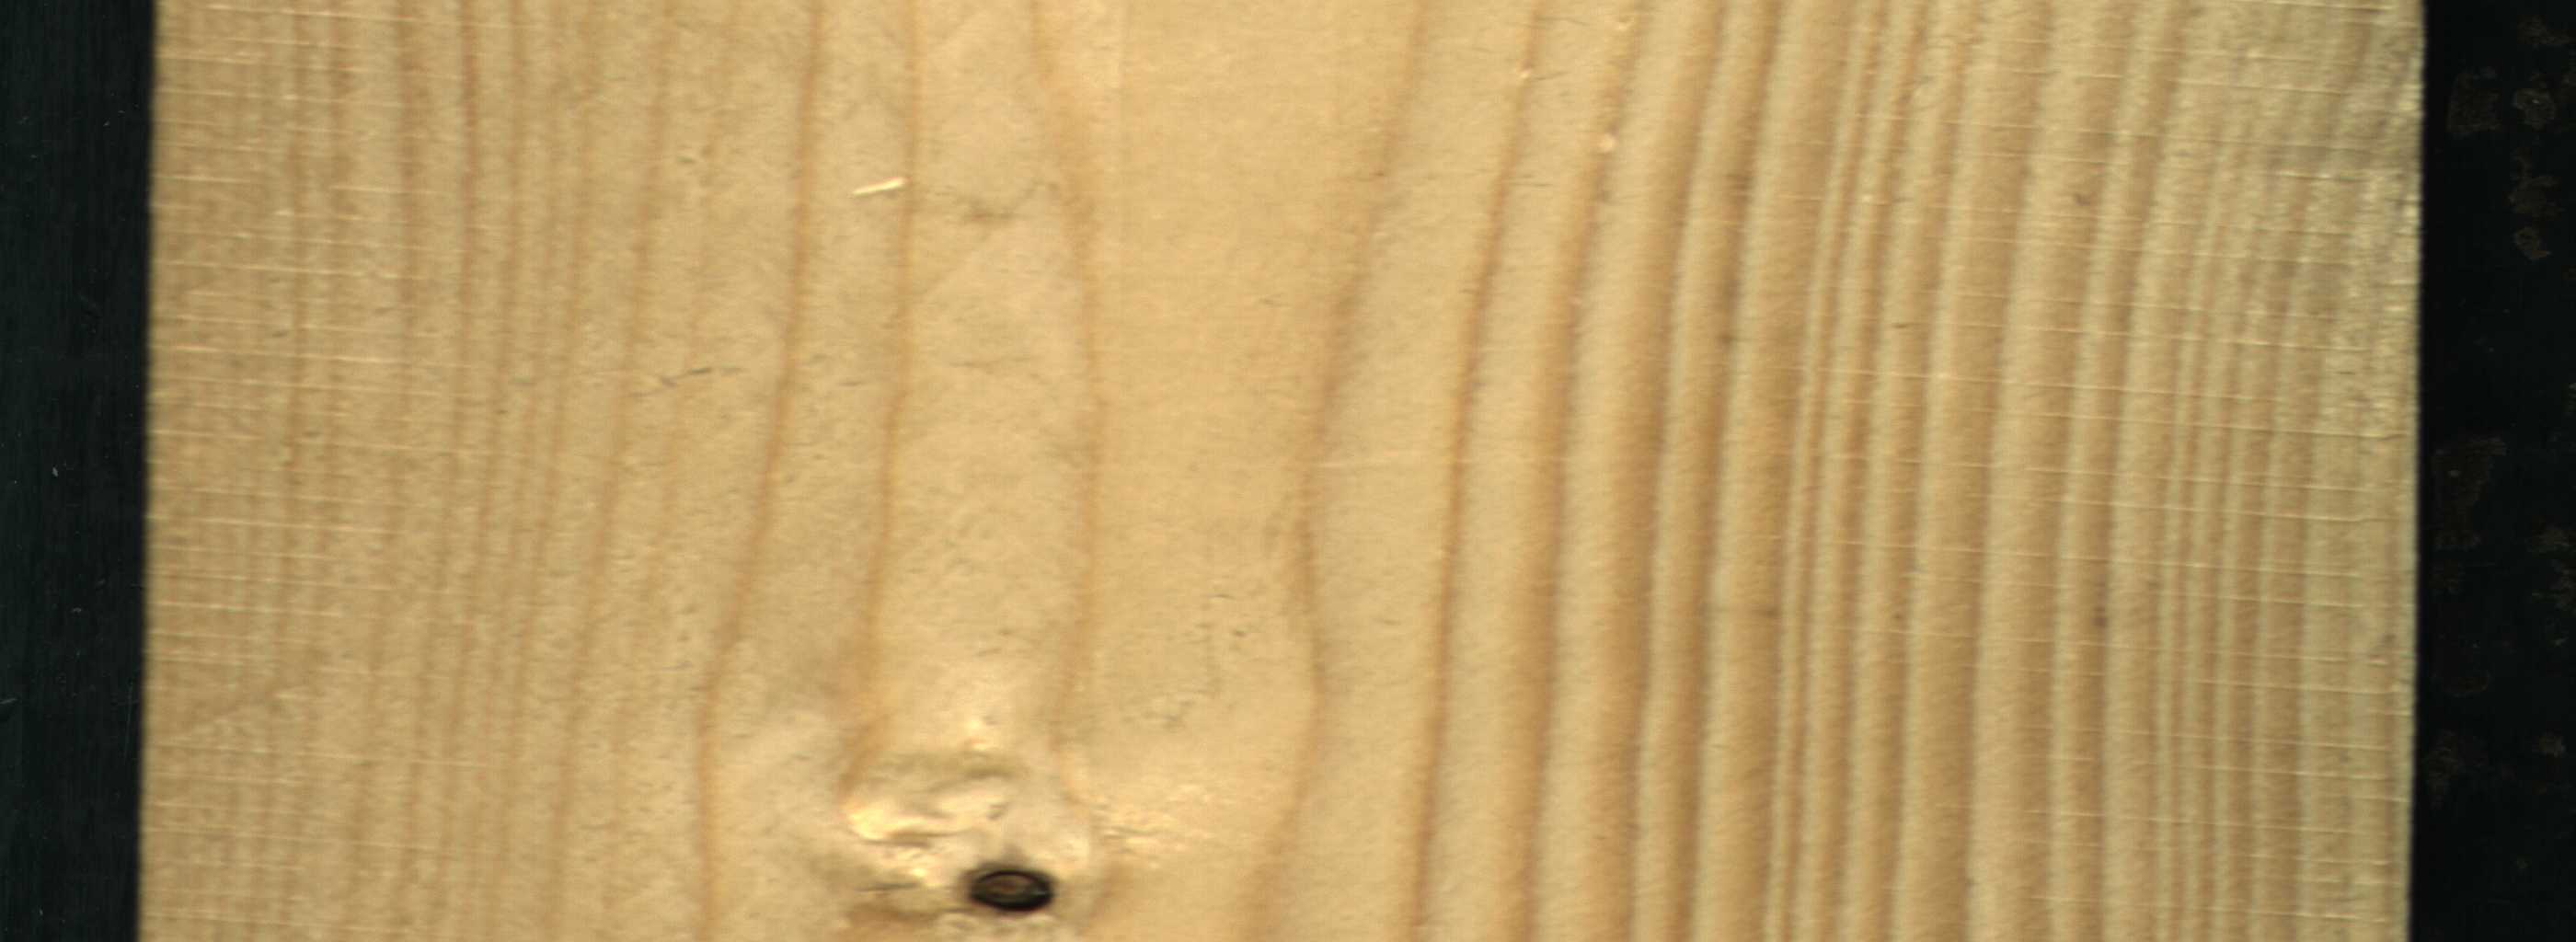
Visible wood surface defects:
Dead_Knot